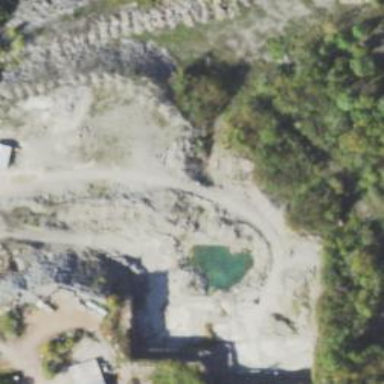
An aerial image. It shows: Quarry area.